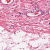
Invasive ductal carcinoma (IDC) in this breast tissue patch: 0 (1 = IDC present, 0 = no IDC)